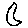
Label: moon